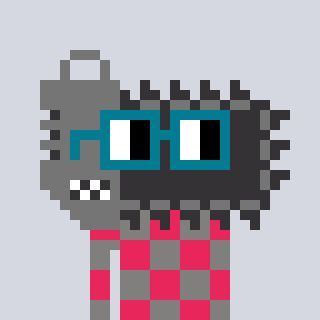
a pixel art character with square dark green glasses, a chainsaw-shaped head and a bluegrey-colored body on a cool background